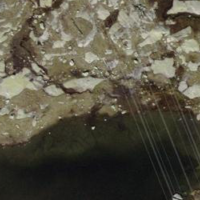
EUNIS habitat code: 31
Species observed at this site:
Pyrrhocorax graculus
Rana temporaria